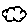
Label: cloud